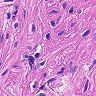
Metastatic tissue present: no